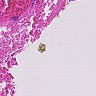
Metastatic tissue present: no